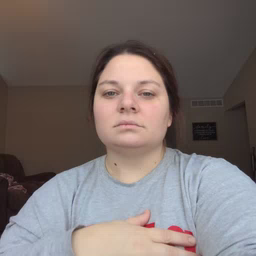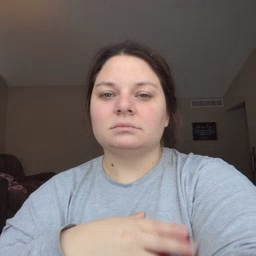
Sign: hello